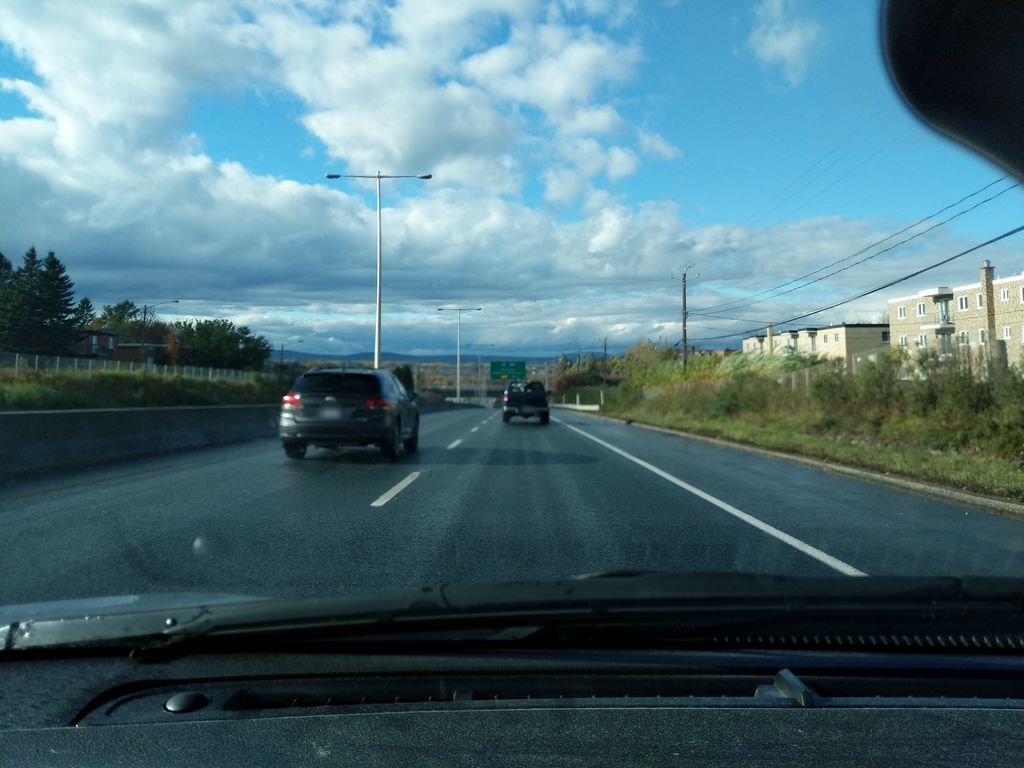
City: quebec_city